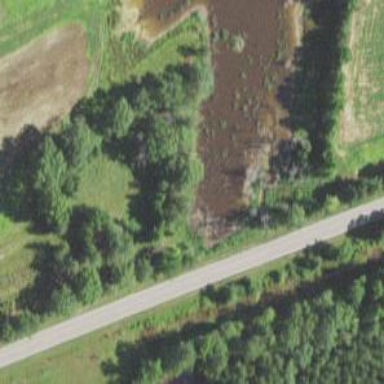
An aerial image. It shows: Culvert tunnel.